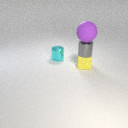
small yellow rubber cube below small gray metal cylinder